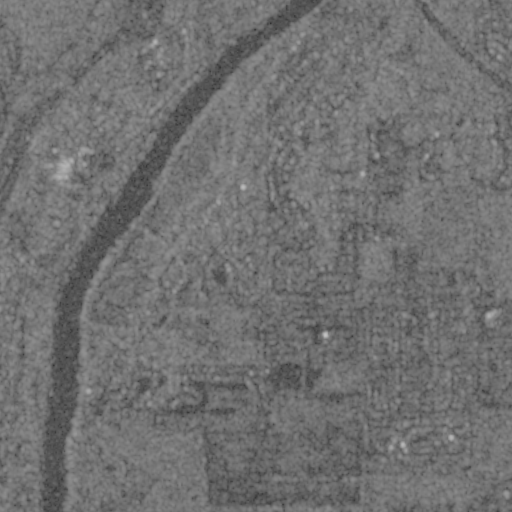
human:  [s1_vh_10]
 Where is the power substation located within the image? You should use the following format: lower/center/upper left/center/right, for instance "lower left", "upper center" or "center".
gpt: The power substation is located in the upper left of the image.
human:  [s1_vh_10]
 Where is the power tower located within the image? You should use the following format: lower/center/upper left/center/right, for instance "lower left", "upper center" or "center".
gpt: The power tower is located in the center left of the image.
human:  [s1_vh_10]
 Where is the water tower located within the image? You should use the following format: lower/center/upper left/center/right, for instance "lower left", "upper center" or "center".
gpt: The water tower is located in the upper left of the image.
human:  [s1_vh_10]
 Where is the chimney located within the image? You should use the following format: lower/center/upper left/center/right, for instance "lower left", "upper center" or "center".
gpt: The chimney is located in the upper left of the image.
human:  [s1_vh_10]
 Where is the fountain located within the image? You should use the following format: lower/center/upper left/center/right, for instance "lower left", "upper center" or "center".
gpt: The fountain is located in the center of the image.
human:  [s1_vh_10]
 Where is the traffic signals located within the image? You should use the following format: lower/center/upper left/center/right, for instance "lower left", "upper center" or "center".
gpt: The traffic signals is located in the upper left of the image.
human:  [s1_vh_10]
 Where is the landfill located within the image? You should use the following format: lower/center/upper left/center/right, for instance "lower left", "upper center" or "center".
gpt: There is no landfill in the image.

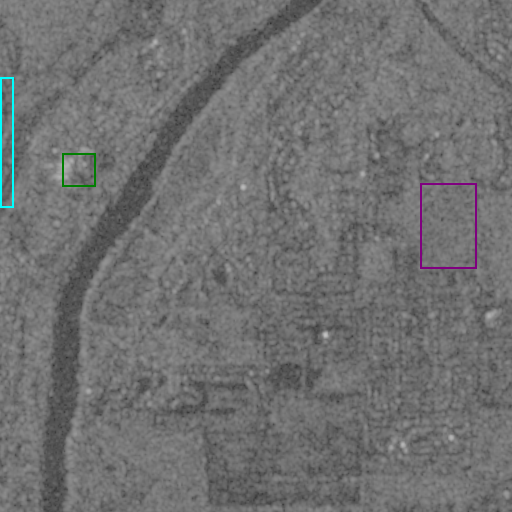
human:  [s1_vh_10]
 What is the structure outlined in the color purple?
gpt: The structure outlined in purple is a crop field.
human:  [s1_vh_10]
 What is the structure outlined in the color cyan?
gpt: The structure outlined in cyan is a park.
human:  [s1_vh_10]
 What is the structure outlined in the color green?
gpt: The structure outlined in green is a building.
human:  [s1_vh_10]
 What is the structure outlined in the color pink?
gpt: There is no pink outline.